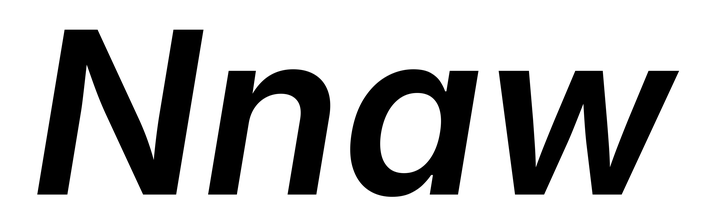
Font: Inter-Italic_SemiBold_Italic